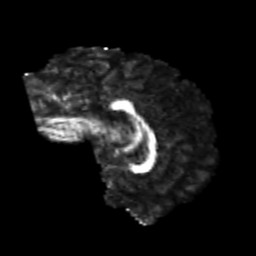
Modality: FA
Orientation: sagittal
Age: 20
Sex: female
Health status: healthy
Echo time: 0.074 s